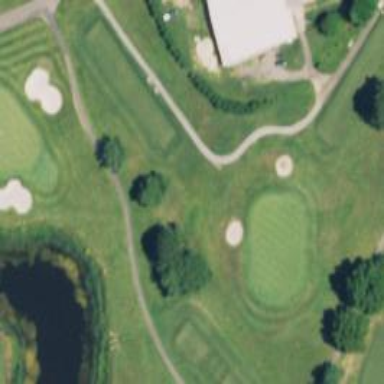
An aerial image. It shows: Path for both roads and golfers.